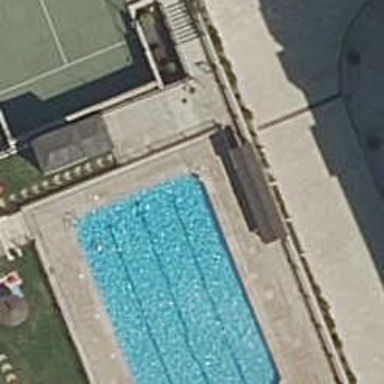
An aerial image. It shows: Swimming pool located in leisure land.